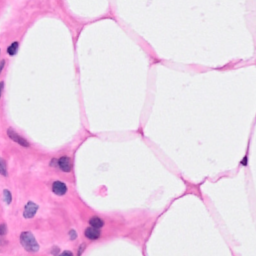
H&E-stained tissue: Breast